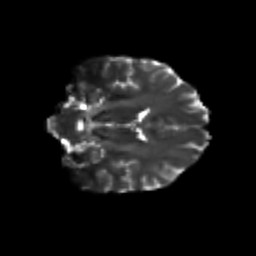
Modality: T2w
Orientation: coronal
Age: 24
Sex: male
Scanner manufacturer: siemens
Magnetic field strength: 3 T
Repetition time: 3.5 s
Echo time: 0.125 s